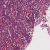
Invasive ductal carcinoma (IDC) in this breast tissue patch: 1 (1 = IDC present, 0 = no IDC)